【题型】选择题　【知识点】函数　【难度】easy
下列各个图形中，不可能是函数$y=f(x)$的图象的是（\quad）
\vspace{0.5em}
\noindent
A.

\quad

B.

\quad

C.

\quad
D.

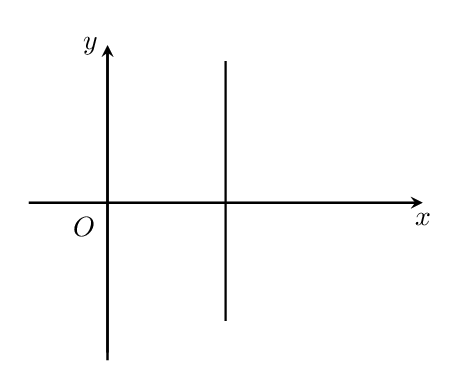
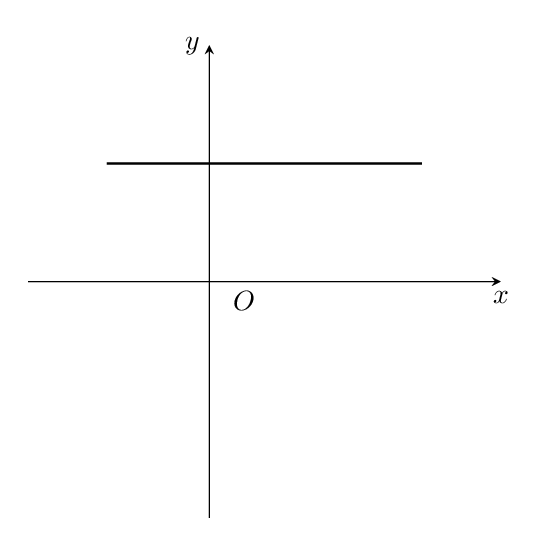
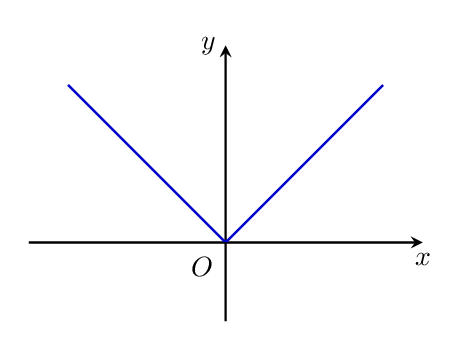
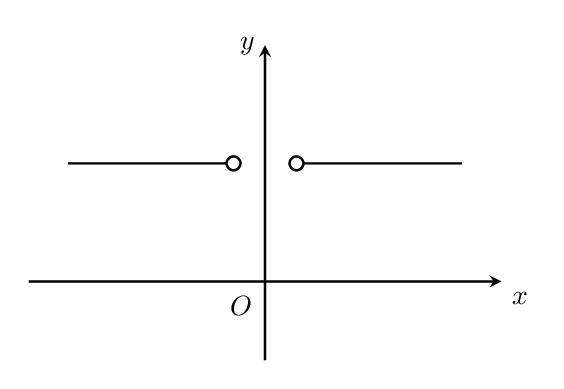
【解答】
\noindent
\textbf{【答案】$A$}\\
\noindent
\textbf{【解析】}在$A$选项中，当$x$取值时，有很多$y$值与$x$对应，不满足函数的定义，\\
\noindent
所以$A$不是函数的图象.\\
\noindent
\textbf{故选：$A$.}